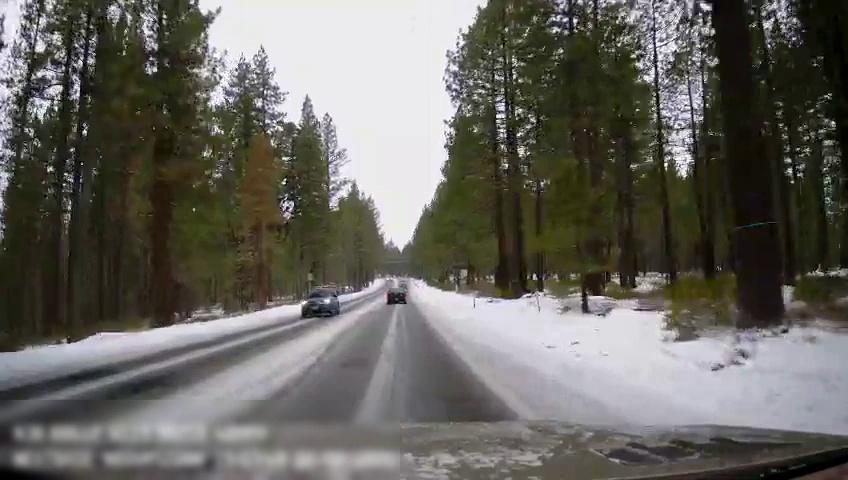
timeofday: Day
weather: Snowy
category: Drivable Space
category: Vehicles | Car
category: Vehicles | Car